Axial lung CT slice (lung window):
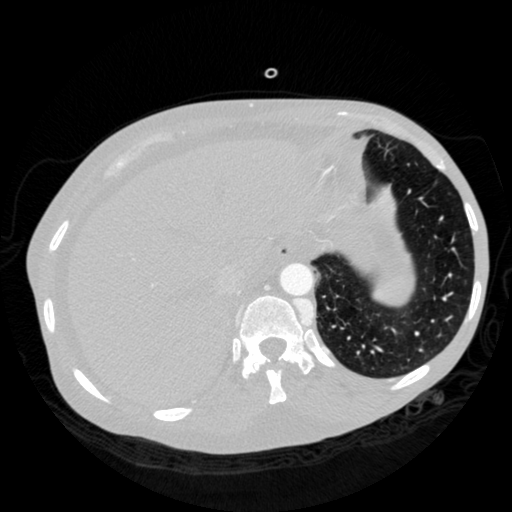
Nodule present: no